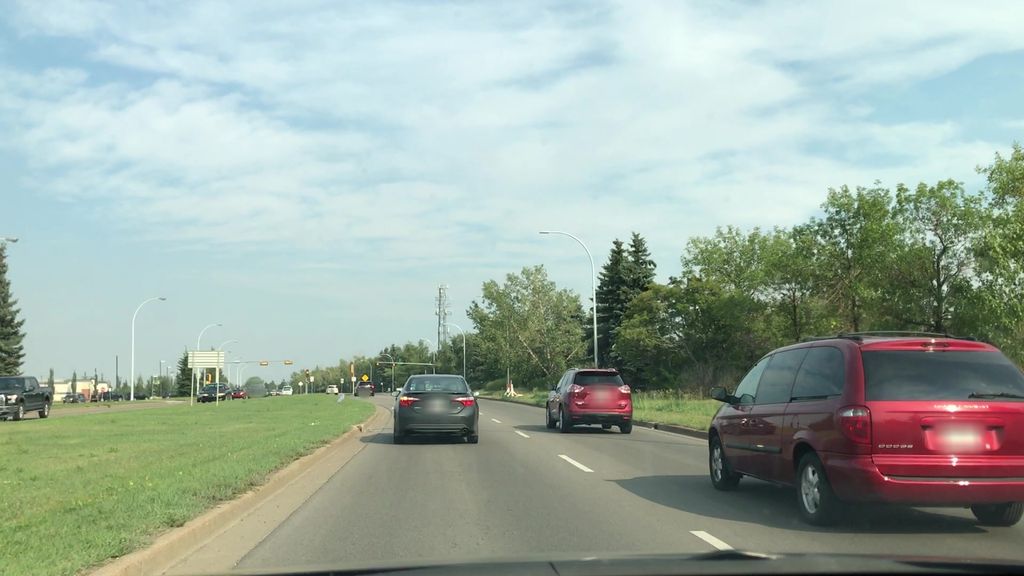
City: edmonton